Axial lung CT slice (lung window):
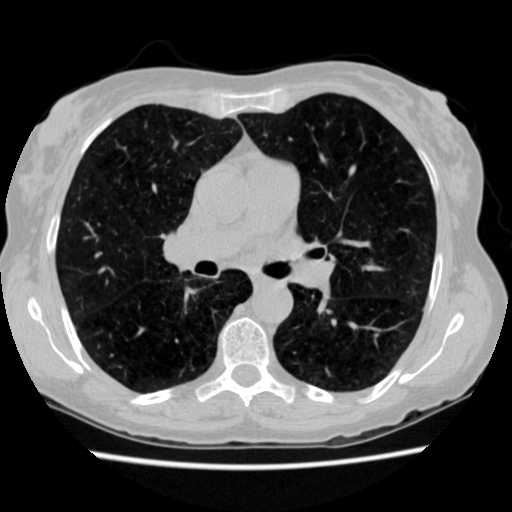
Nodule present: no